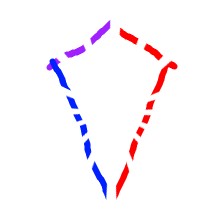
Shape: kite